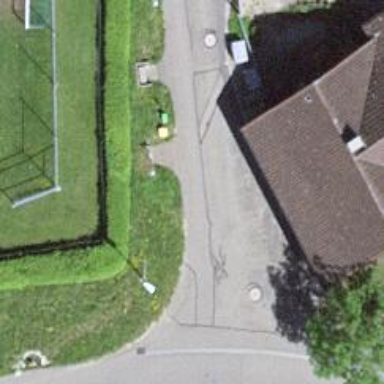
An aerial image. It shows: Post box is visible.